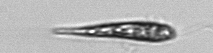
Label: Euglena